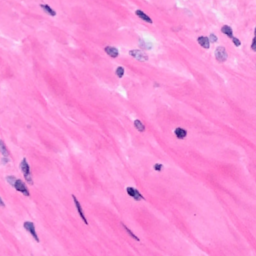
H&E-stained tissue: Breast